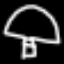
Label: mushroom